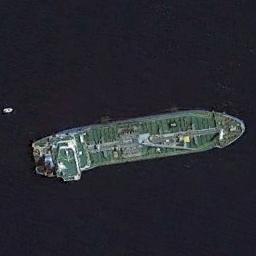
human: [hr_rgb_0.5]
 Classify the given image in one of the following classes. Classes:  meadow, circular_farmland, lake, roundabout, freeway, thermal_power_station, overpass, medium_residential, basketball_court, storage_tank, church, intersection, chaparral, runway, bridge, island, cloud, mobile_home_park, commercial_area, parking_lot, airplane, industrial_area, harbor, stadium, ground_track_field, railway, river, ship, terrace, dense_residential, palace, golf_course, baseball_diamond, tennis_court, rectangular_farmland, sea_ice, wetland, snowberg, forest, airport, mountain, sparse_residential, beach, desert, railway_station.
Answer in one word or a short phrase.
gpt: ship